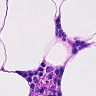
Metastatic tissue present: no